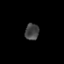
Tissue: prostate
Cell type: Myeloid cells
Senescence score: 0.3473
Nuclear area (px): 229
Mean DAPI intensity: 65.367